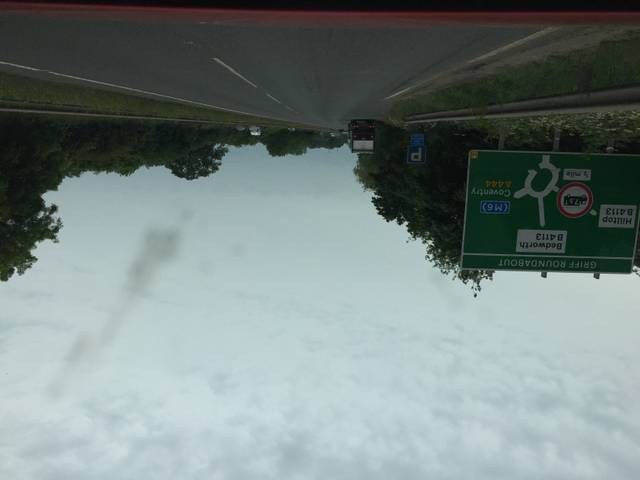
Region: United Kingdom
Coordinates: 52.502, -1.476